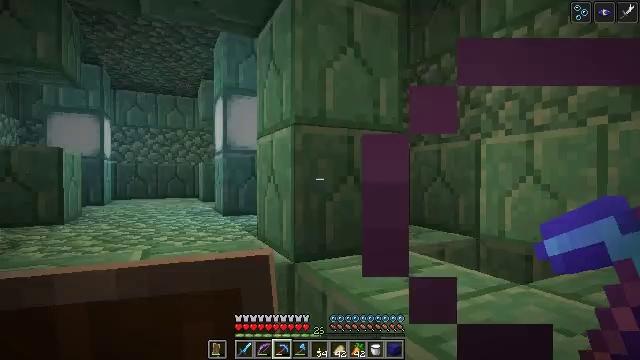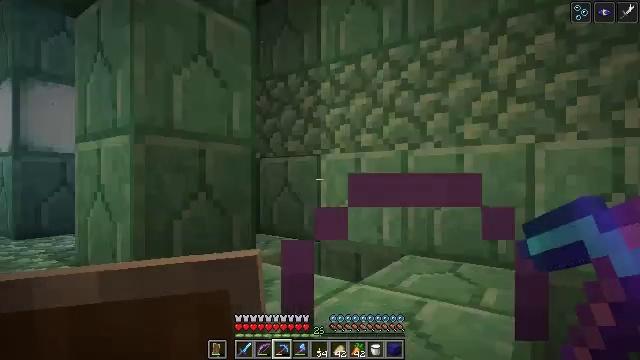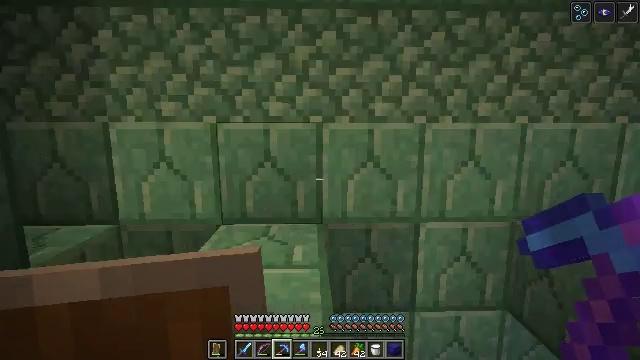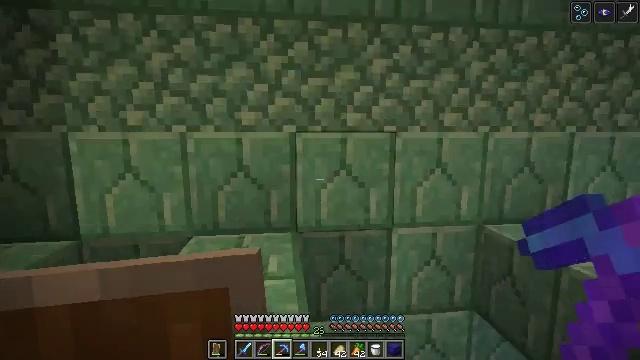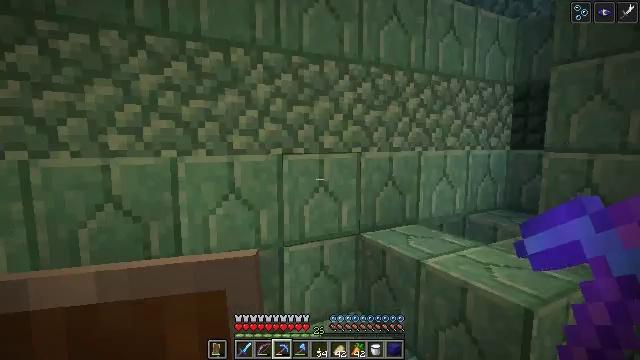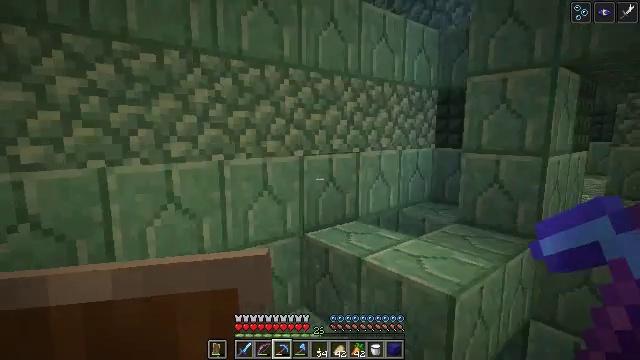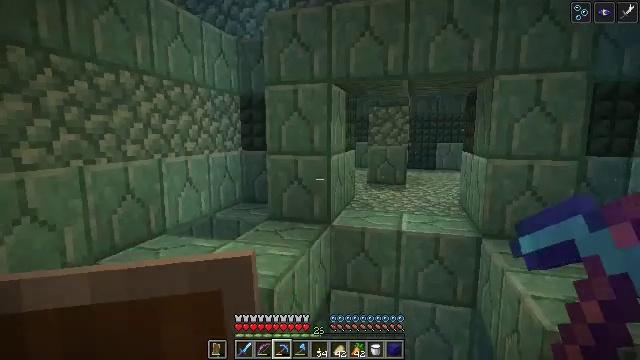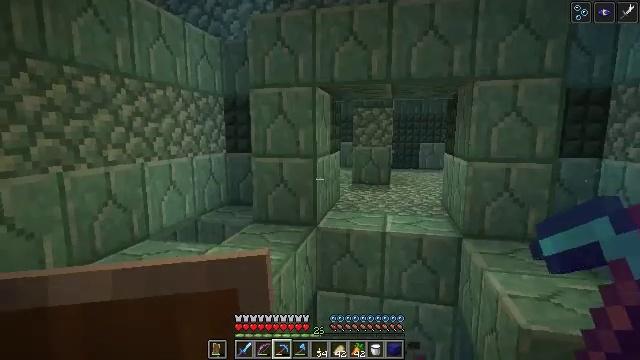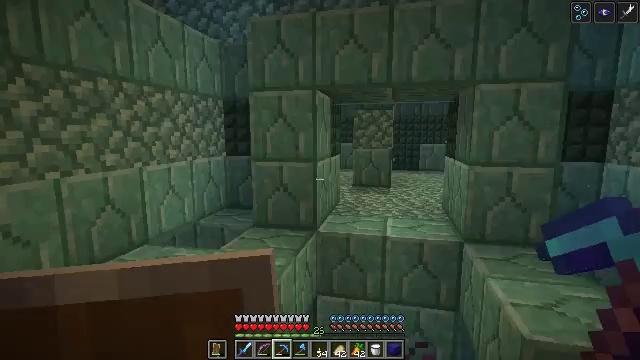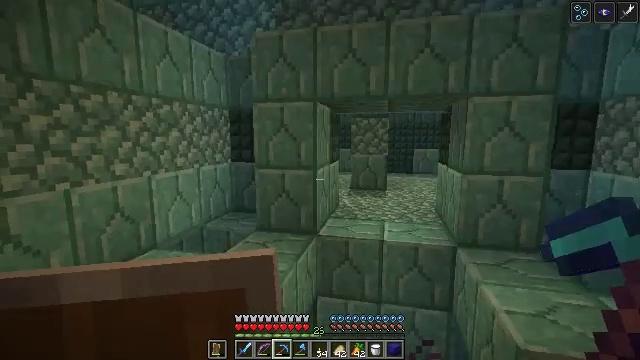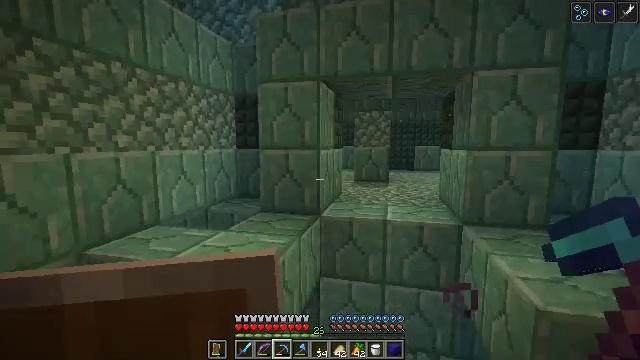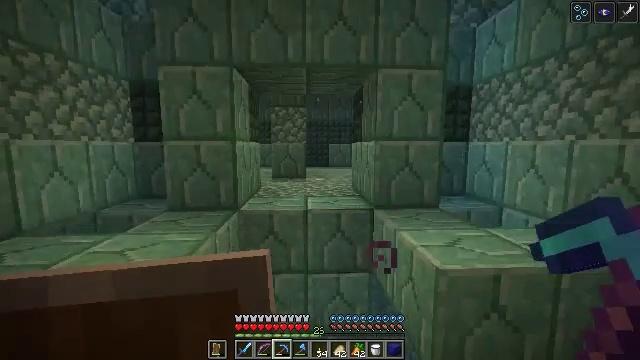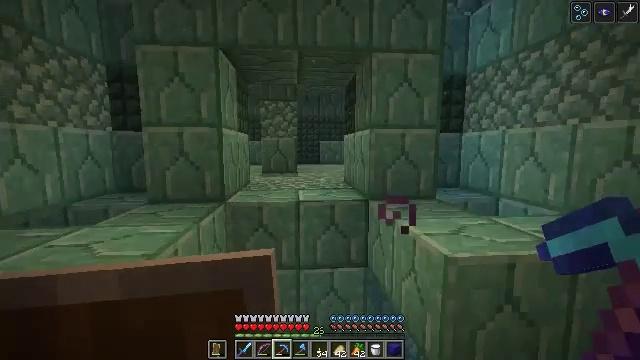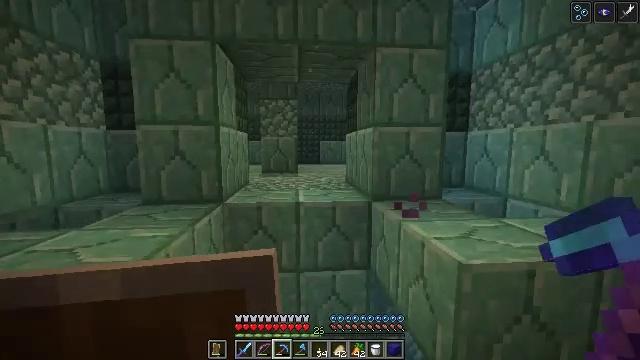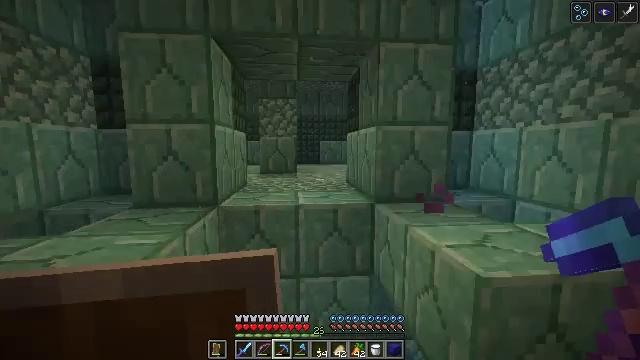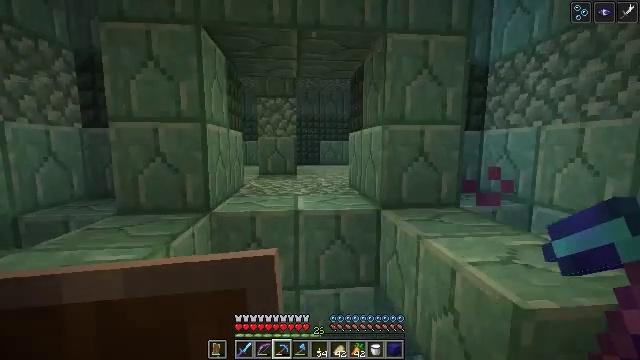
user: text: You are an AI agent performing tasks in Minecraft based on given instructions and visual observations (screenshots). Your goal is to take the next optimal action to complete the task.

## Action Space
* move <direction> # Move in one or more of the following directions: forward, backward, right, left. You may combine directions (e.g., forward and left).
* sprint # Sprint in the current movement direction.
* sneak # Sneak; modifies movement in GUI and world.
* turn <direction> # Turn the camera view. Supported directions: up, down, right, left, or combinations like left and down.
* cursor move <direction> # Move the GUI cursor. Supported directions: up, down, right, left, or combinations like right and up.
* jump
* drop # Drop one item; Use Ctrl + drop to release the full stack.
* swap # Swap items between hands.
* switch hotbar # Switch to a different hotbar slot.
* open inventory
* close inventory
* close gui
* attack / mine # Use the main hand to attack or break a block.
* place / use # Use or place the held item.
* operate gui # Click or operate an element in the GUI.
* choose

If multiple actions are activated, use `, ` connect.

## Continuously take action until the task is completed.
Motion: motion action
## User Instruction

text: Gather dark prismarine from the ocean temple.
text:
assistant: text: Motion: move left, jump
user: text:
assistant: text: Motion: move forward and move left, turn right and down, jump
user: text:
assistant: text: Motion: turn right and up
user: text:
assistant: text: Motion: turn right and up
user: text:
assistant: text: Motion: turn right and down
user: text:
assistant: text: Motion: turn right
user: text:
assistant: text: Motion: turn right
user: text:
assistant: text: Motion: move forward, jump
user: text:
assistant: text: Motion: move forward, jump
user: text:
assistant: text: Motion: move forward, turn up, jump
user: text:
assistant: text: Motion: move forward, turn right, jump
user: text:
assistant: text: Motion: move forward, turn right, jump
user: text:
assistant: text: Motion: move forward
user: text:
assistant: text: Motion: move forward
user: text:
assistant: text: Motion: move forward
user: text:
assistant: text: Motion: move forward, sprint
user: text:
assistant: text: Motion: move forward, sprint, turn up
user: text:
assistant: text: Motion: move forward, sprint, turn up
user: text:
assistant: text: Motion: move forward, jump
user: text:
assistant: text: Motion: move forward, jump
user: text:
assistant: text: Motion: move forward
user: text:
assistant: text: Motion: move forward
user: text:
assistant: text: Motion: move forward
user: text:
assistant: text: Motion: move forward
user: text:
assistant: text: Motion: move forward
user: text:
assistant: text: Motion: move forward
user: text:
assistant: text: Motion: move forward
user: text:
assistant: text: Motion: move forward
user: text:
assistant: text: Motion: move forward
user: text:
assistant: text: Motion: move forward